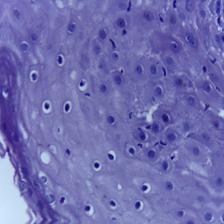
Diagnosis: Normal